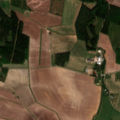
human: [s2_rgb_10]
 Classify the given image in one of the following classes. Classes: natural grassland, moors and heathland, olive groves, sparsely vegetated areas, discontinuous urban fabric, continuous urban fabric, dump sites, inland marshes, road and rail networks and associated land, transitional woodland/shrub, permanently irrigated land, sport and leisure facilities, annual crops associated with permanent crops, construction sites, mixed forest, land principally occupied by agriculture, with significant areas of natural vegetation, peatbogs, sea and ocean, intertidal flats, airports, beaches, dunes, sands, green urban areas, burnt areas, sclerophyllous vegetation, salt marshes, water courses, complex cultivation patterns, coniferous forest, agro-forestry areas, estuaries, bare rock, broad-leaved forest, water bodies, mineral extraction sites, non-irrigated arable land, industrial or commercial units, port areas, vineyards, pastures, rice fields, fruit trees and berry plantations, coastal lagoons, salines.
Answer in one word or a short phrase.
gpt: non-irrigated arable land, mixed forest, transitional woodland/shrub